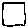
Label: square